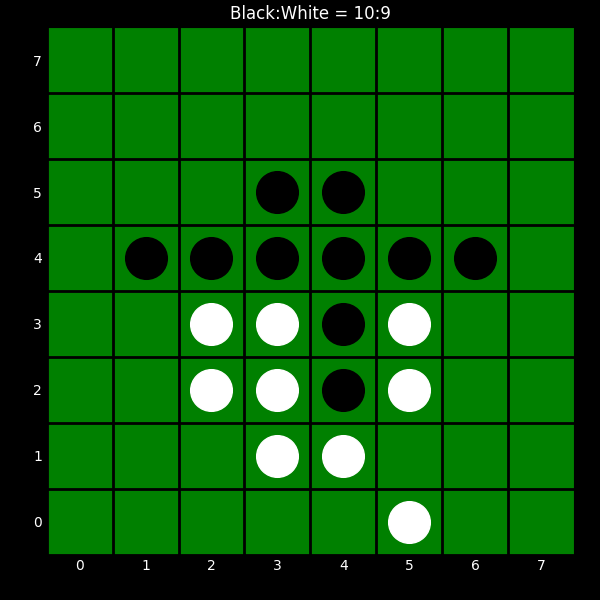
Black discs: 10
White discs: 9